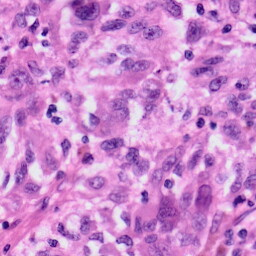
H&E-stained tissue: Skin